Interaction volume radius: 5 \u00c5
Interaction volume height: 30 \u00c5
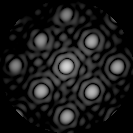
Disorder parameter: 0.04854